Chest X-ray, AP view. Patient: 56 years old, sex M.
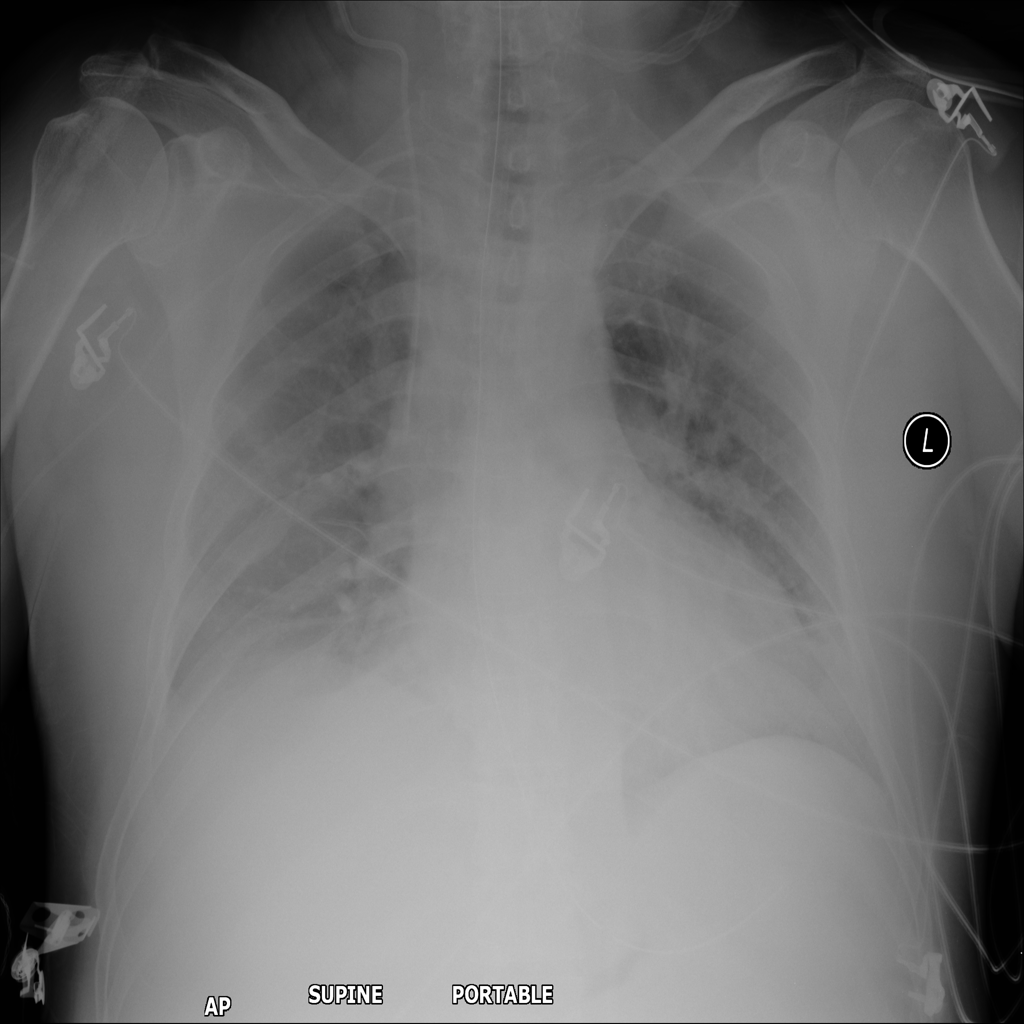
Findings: No Finding